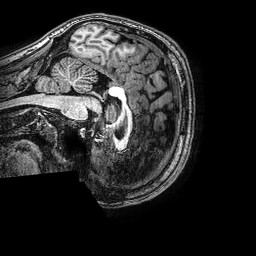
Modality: T1w
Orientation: sagittal
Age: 21
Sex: male
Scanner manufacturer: philips
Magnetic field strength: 3 T
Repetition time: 0.008329 s
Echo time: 0.00383 s